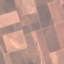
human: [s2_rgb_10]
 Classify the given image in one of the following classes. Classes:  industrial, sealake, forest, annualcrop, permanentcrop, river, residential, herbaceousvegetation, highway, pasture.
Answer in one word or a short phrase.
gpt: AnnualCrop